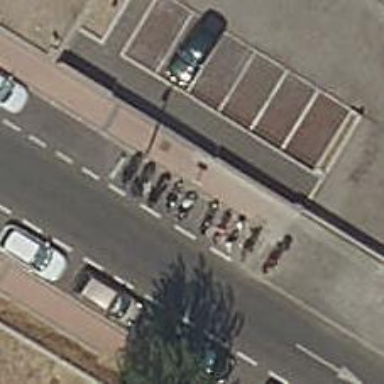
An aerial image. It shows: Motorcycle parking facility.